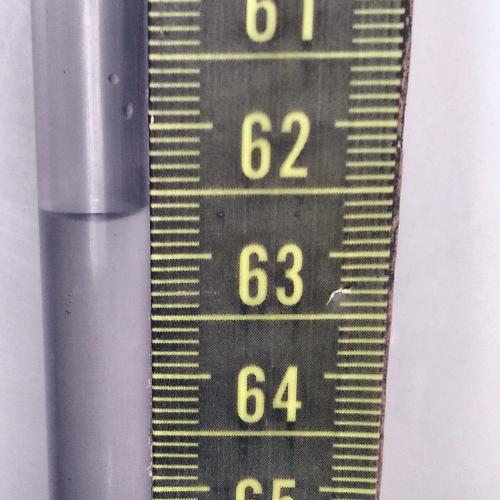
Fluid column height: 62.6 cm